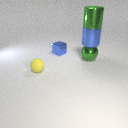
large green metal cylinder above large blue metal cylinder